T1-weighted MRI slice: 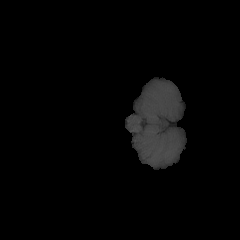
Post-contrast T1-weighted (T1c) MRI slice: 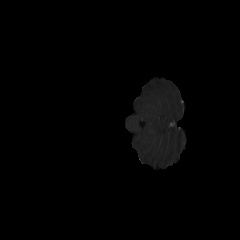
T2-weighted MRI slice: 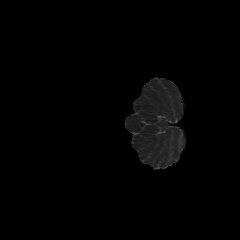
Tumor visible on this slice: no